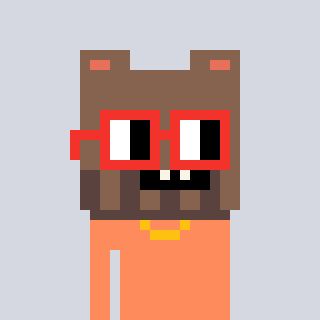
a pixel art character with square red glasses, a bear-shaped head and a peachy-colored body on a cool background